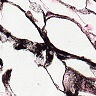
Metastatic tissue present: no